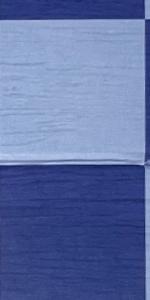
Label: Empty